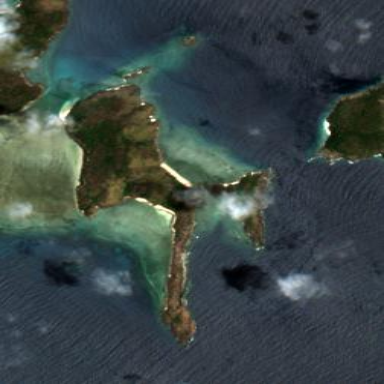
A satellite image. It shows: Island with natural coastline.